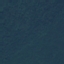
Land use / land cover: Forest